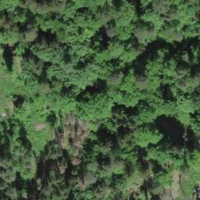
EUNIS habitat code: 44
Species observed at this site:
Euphorbia cyparissias